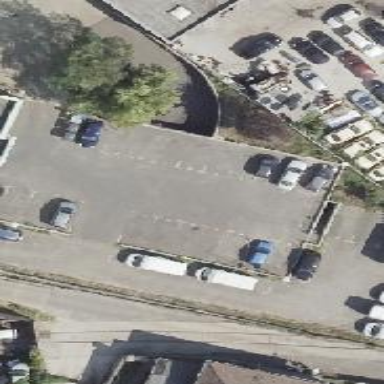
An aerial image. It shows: Parking entrance.